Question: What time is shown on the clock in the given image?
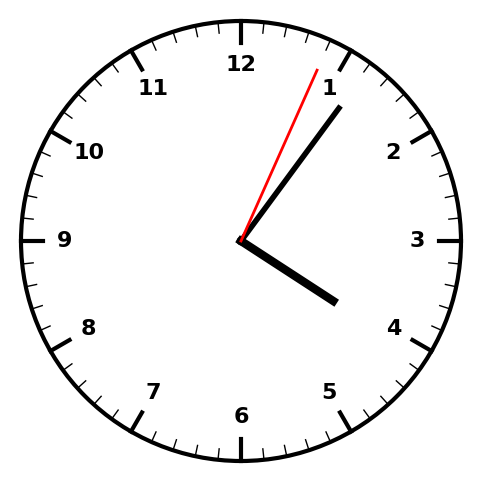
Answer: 04:06:04